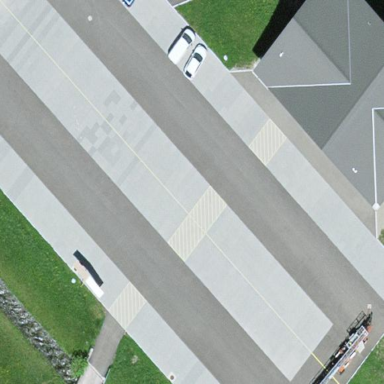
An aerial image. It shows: Parking area with surface.